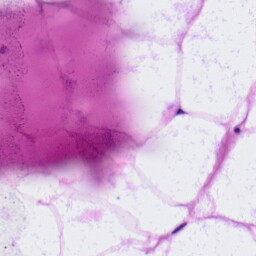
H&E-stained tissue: LymphNode